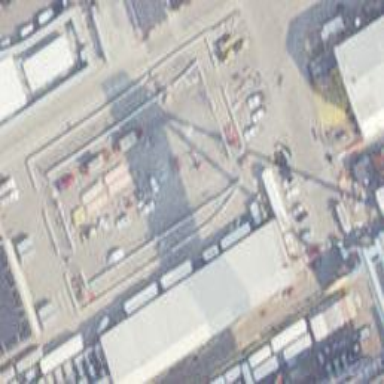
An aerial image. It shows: Industrial building.